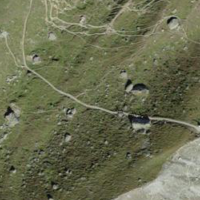
EUNIS habitat code: 48
Species observed at this site:
Marmota marmota
Lysandra coridon
Podisma pedestris
Geum montanum
Silene acaulis
Bartsia alpina
Pyrrhocorax graculus
Euphorbia cyparissias